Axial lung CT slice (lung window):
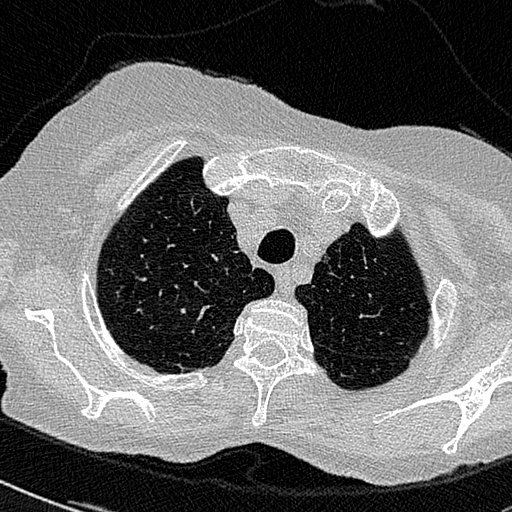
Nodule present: no